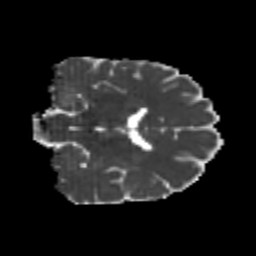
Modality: MD
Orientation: coronal
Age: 24
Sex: female
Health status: healthy
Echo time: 0.074 s